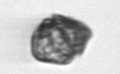
Label: Kryptoperidinium_triquetrum